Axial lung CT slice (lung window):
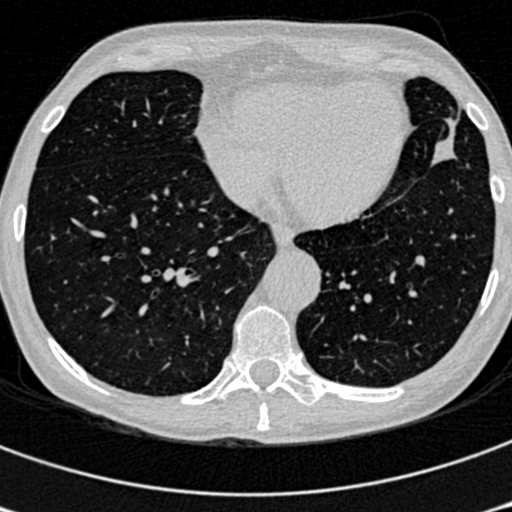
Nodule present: no